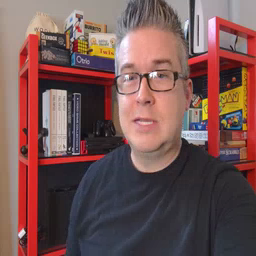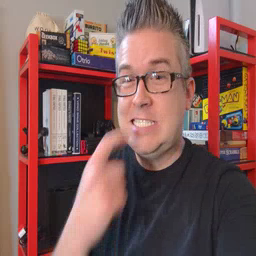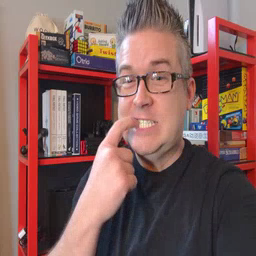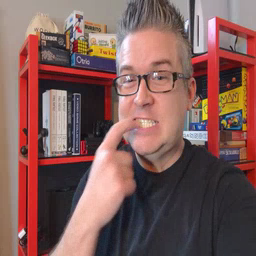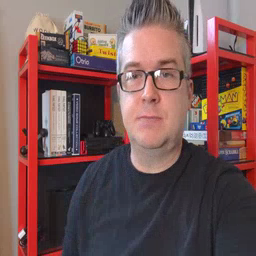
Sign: glasswindow